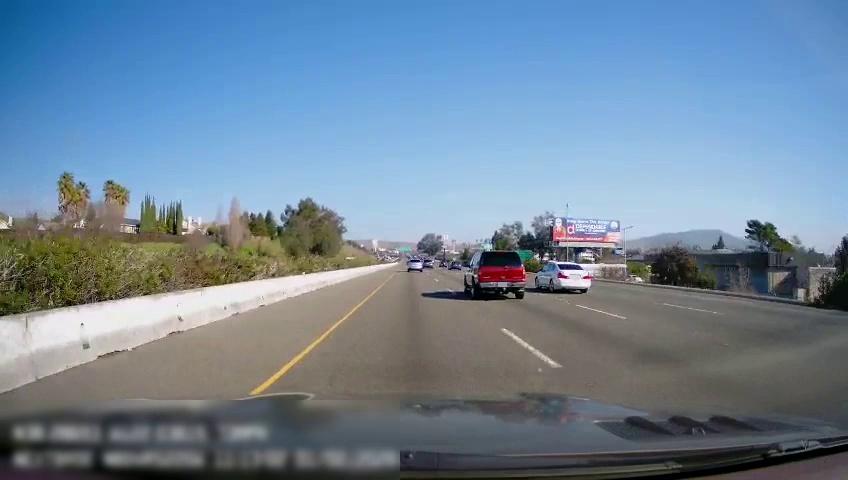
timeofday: Day
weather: Sunny
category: Drivable Space
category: Vehicles | Car
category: Vehicles | Car
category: Vehicles | Car
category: Vehicles | SUV
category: Vehicles | SUV
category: Lanes | Alternate Lane
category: Lanes | Current Lane
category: Lanes | Current Lane
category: Lanes | Alternate Lane
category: Traffic | Signs